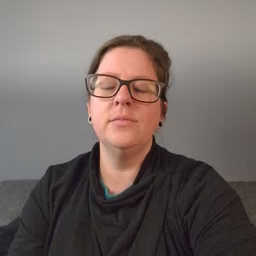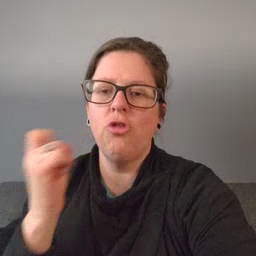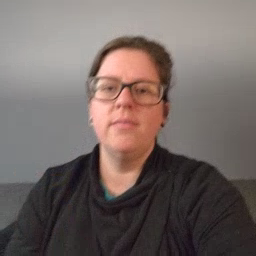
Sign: dry